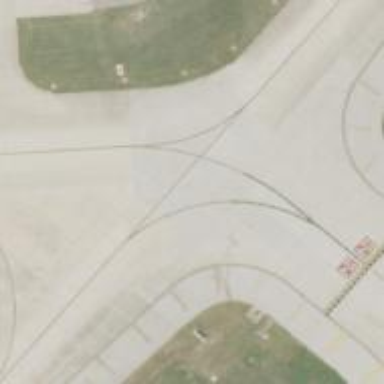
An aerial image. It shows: Image of taxiway at airport.